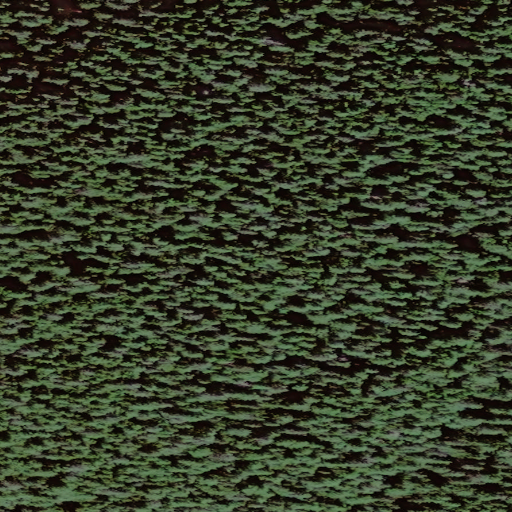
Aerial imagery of cape in Alaska named Davidson Point containing only unknown